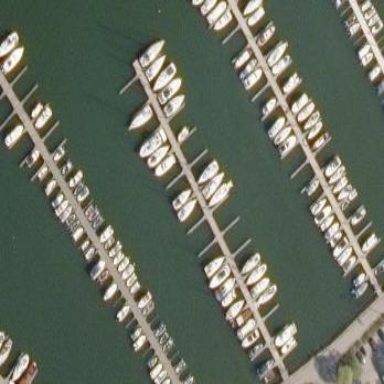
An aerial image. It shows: Marina area for leisure land.